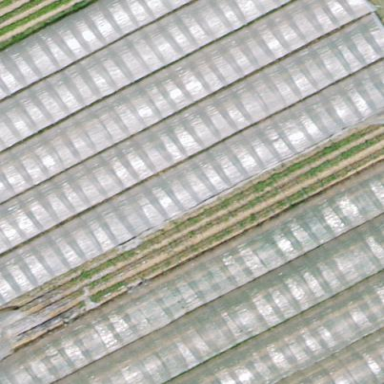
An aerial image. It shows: Greenhouse used for horticulture.